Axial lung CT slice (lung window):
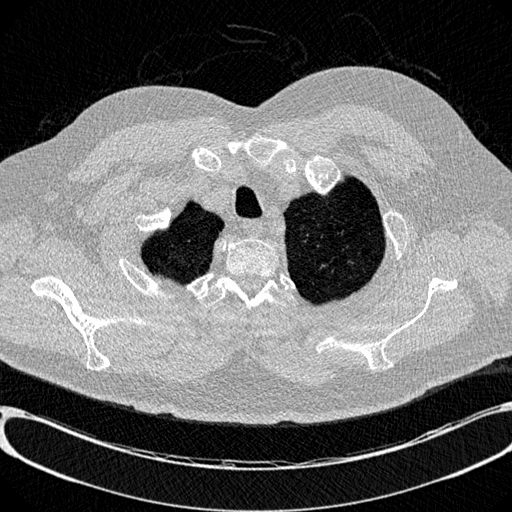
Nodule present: no